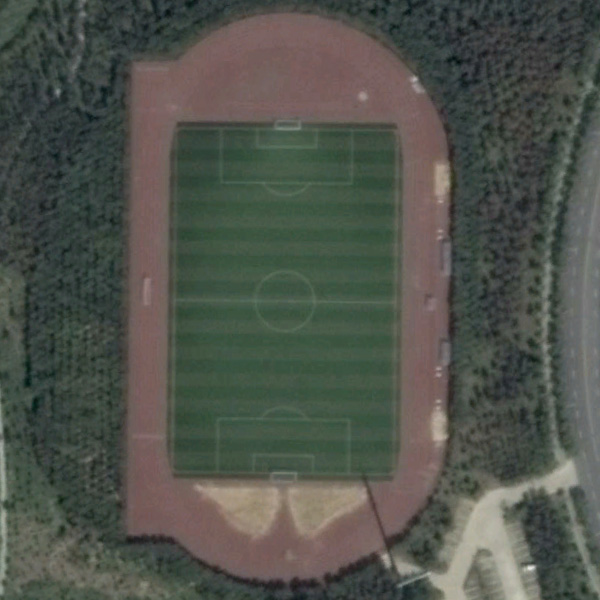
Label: Playground